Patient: sex F, age 38
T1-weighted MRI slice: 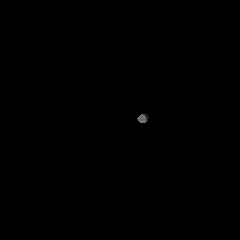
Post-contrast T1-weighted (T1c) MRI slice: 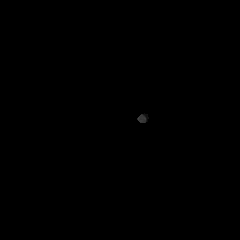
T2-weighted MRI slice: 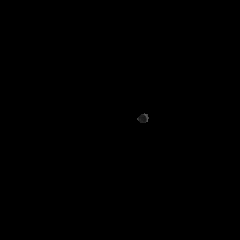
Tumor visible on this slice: no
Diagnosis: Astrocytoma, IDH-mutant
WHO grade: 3